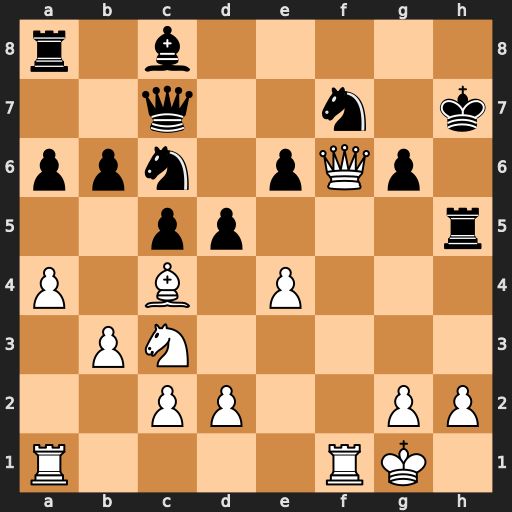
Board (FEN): r1b5/2q2n1k/ppn1pQp1/2pp3r/P1B1P3/1PN5/2PP2PP/R4RK1
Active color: w
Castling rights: -
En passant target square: -
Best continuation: Qxf7+ Qxf7 Rxf7+